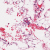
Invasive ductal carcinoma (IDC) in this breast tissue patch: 0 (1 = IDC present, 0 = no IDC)